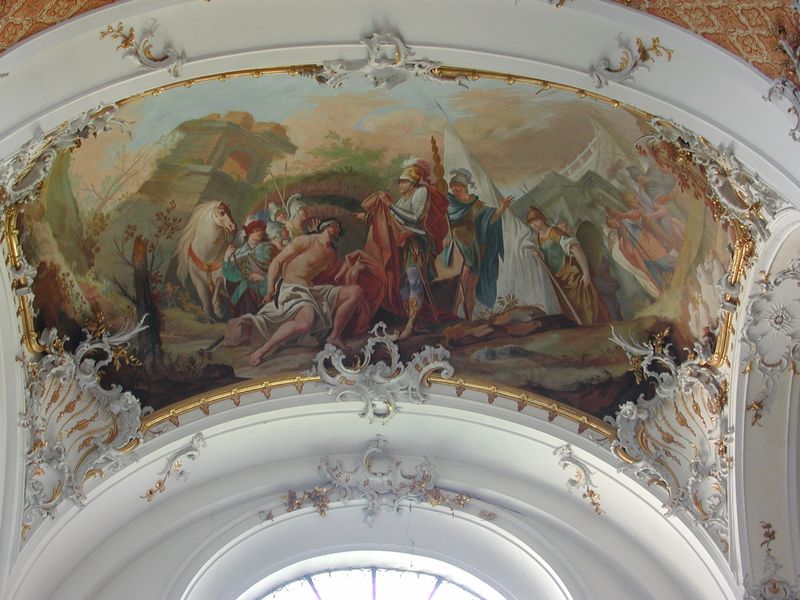
Titel: Fresken der Kirche Ottobeuren
Künstler: Johann Jakob Zeiller
Standort: Ottobeuren, Klosterkirche (EU - D - Bayern)
Schlagwörter: gemälde, mann, nackt, landschaft, menschen, stadt, fenster, frau, männer, weiss, tuch, architektur, barock, kleidung, gewand, gold, mantel, decke, pferd, turm, bogen, fahne, farbe, schlacht, könig, soldaten, ornamente, stuck, lendentuch, schwert, soldat, schimmel, altar, römer, triumph, krieger, bettler, deckengemälde, fresko, gemölde, umahng, zelt, deckenmalerei, martin, heiliger martin, teilen, st martin